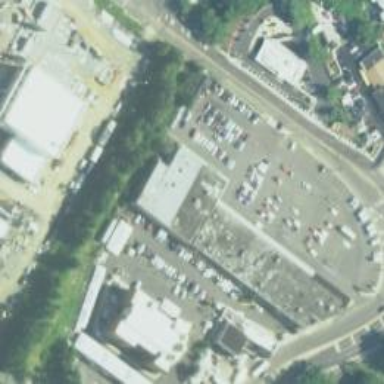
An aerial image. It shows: Marketplace.